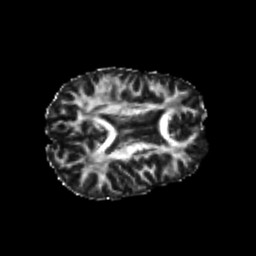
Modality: FA
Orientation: axial
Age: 24
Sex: male
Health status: healthy
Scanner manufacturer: philips
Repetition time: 7.478 s
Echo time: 0.08753 s